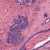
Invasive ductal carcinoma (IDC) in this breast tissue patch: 0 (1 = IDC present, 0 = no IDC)